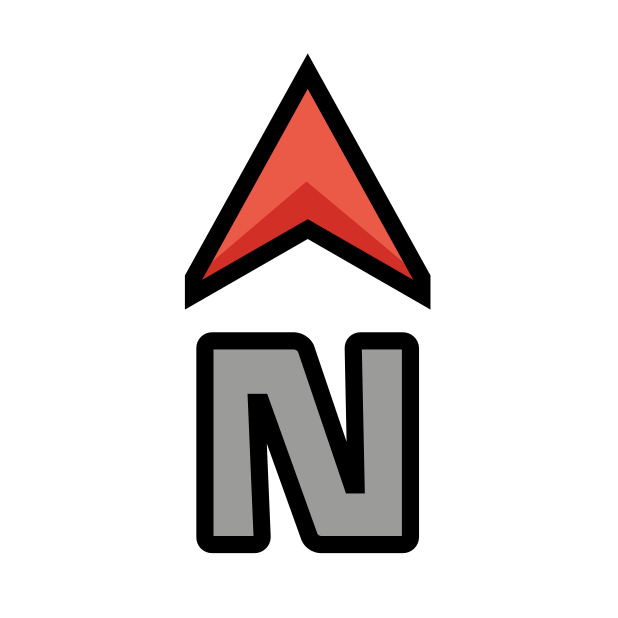
north